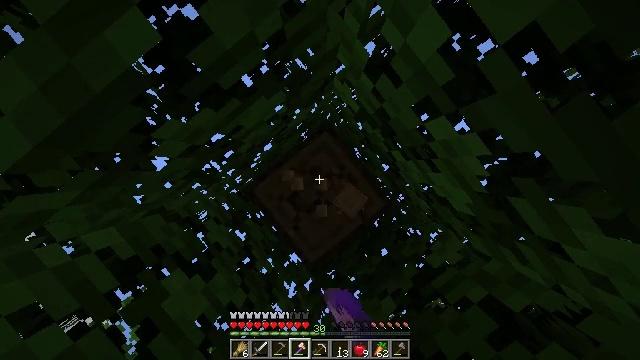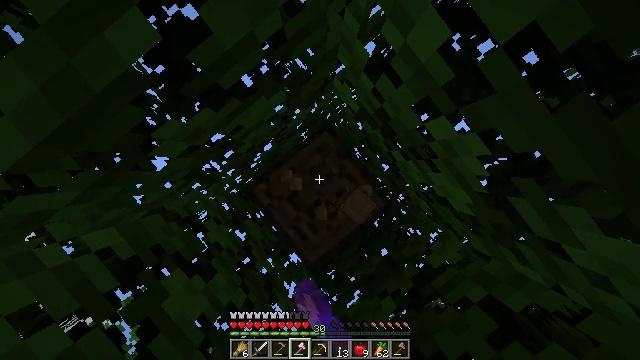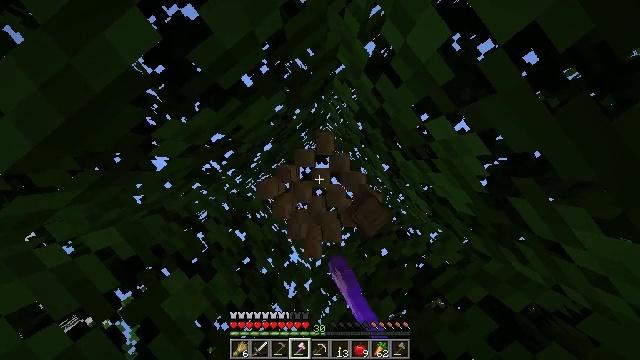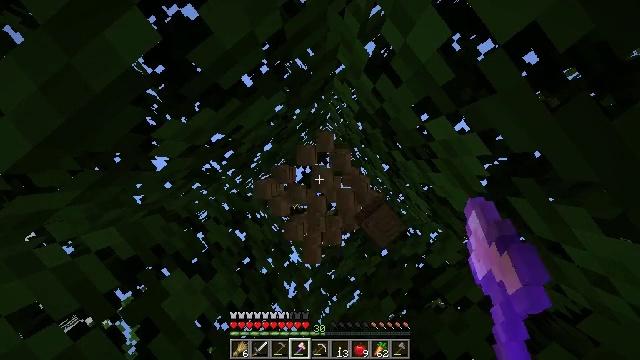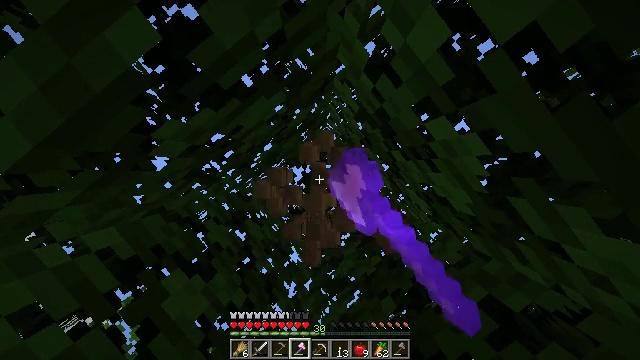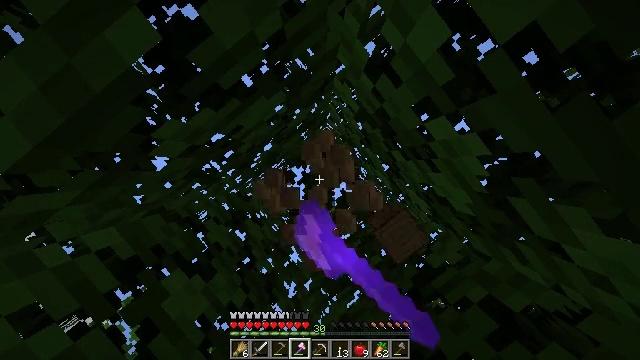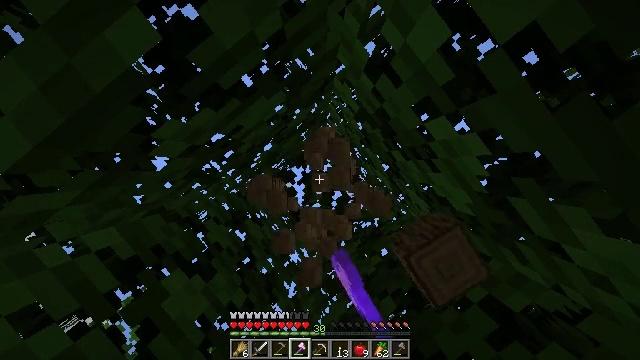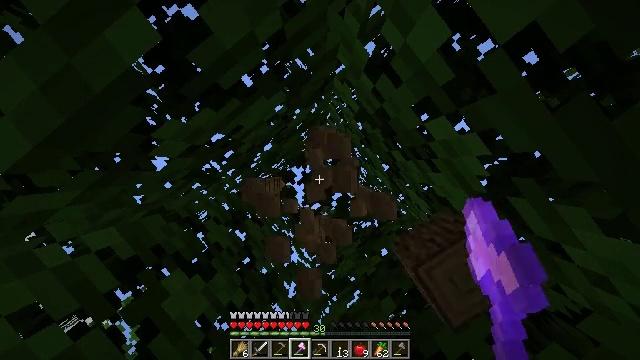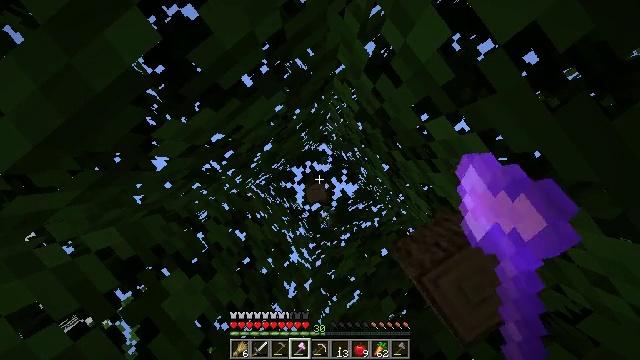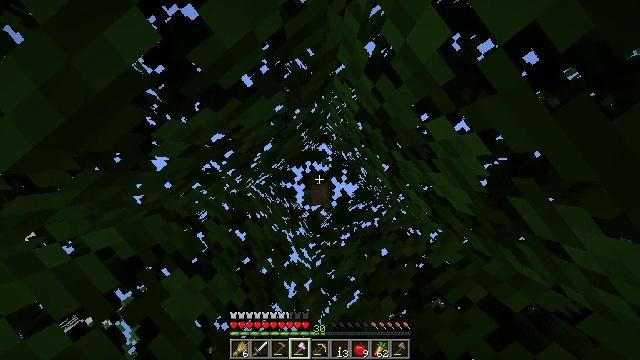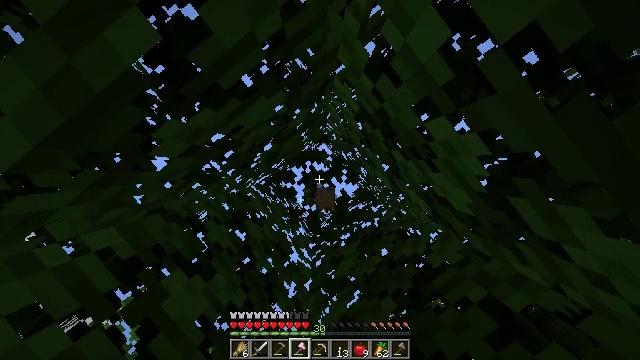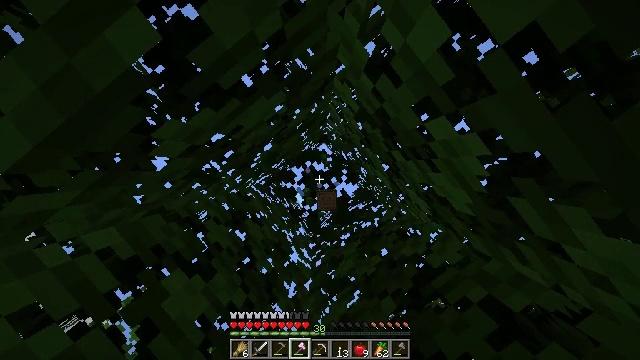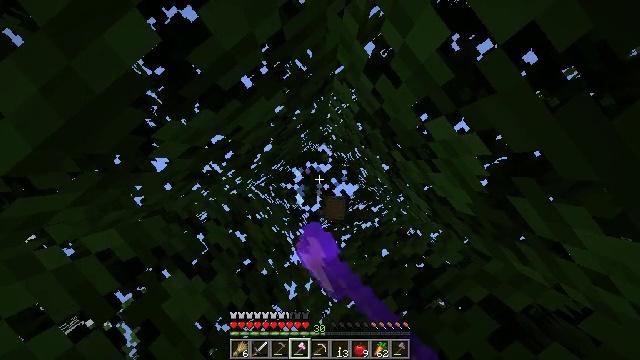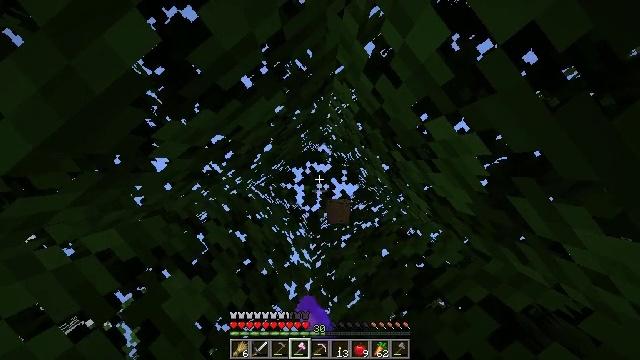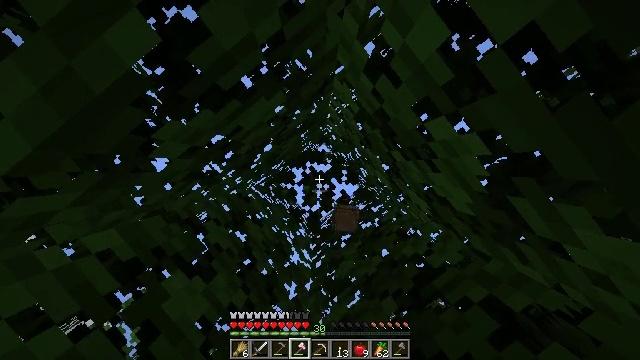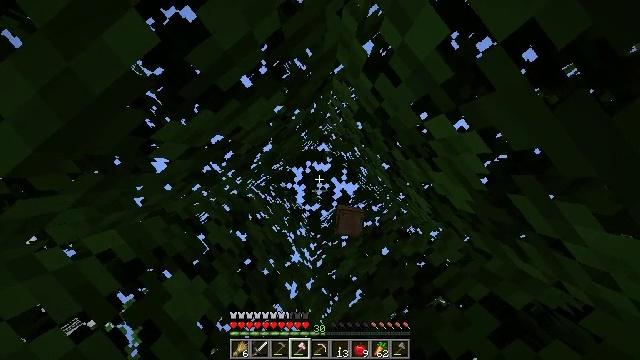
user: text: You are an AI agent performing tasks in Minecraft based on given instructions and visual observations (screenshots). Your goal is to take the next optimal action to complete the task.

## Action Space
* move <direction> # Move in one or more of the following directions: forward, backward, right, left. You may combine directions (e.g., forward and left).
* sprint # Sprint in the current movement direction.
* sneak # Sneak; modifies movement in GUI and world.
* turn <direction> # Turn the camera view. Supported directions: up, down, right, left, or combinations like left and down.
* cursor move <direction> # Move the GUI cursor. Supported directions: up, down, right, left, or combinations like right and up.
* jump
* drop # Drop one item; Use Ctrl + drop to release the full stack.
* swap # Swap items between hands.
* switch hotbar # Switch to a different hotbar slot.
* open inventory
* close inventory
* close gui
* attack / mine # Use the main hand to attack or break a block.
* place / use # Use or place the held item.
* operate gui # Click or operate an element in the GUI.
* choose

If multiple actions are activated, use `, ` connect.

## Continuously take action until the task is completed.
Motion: motion action
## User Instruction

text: Break the tree to get oak logs.
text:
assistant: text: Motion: attack / mine
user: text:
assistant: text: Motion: attack / mine
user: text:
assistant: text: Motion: attack / mine
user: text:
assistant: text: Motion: attack / mine
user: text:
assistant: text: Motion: attack / mine
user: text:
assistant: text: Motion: attack / mine
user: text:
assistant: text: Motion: attack / mine
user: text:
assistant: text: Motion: attack / mine
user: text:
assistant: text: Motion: attack / mine
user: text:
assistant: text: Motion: attack / mine
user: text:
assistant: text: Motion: attack / mine
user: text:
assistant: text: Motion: attack / mine
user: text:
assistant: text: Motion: no_op
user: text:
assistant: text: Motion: no_op
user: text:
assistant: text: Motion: no_op
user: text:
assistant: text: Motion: turn down
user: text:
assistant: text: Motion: turn down
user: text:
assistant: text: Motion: turn down
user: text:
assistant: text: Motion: turn down
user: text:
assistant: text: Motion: turn down
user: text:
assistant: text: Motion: turn down
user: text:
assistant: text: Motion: turn down
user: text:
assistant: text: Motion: turn left and down
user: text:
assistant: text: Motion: turn left and down
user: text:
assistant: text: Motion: turn left and down
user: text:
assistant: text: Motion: turn left and down
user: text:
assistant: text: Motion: turn left and down
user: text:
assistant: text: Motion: turn left and down
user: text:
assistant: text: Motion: turn left and down
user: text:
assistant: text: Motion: turn left and down